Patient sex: F
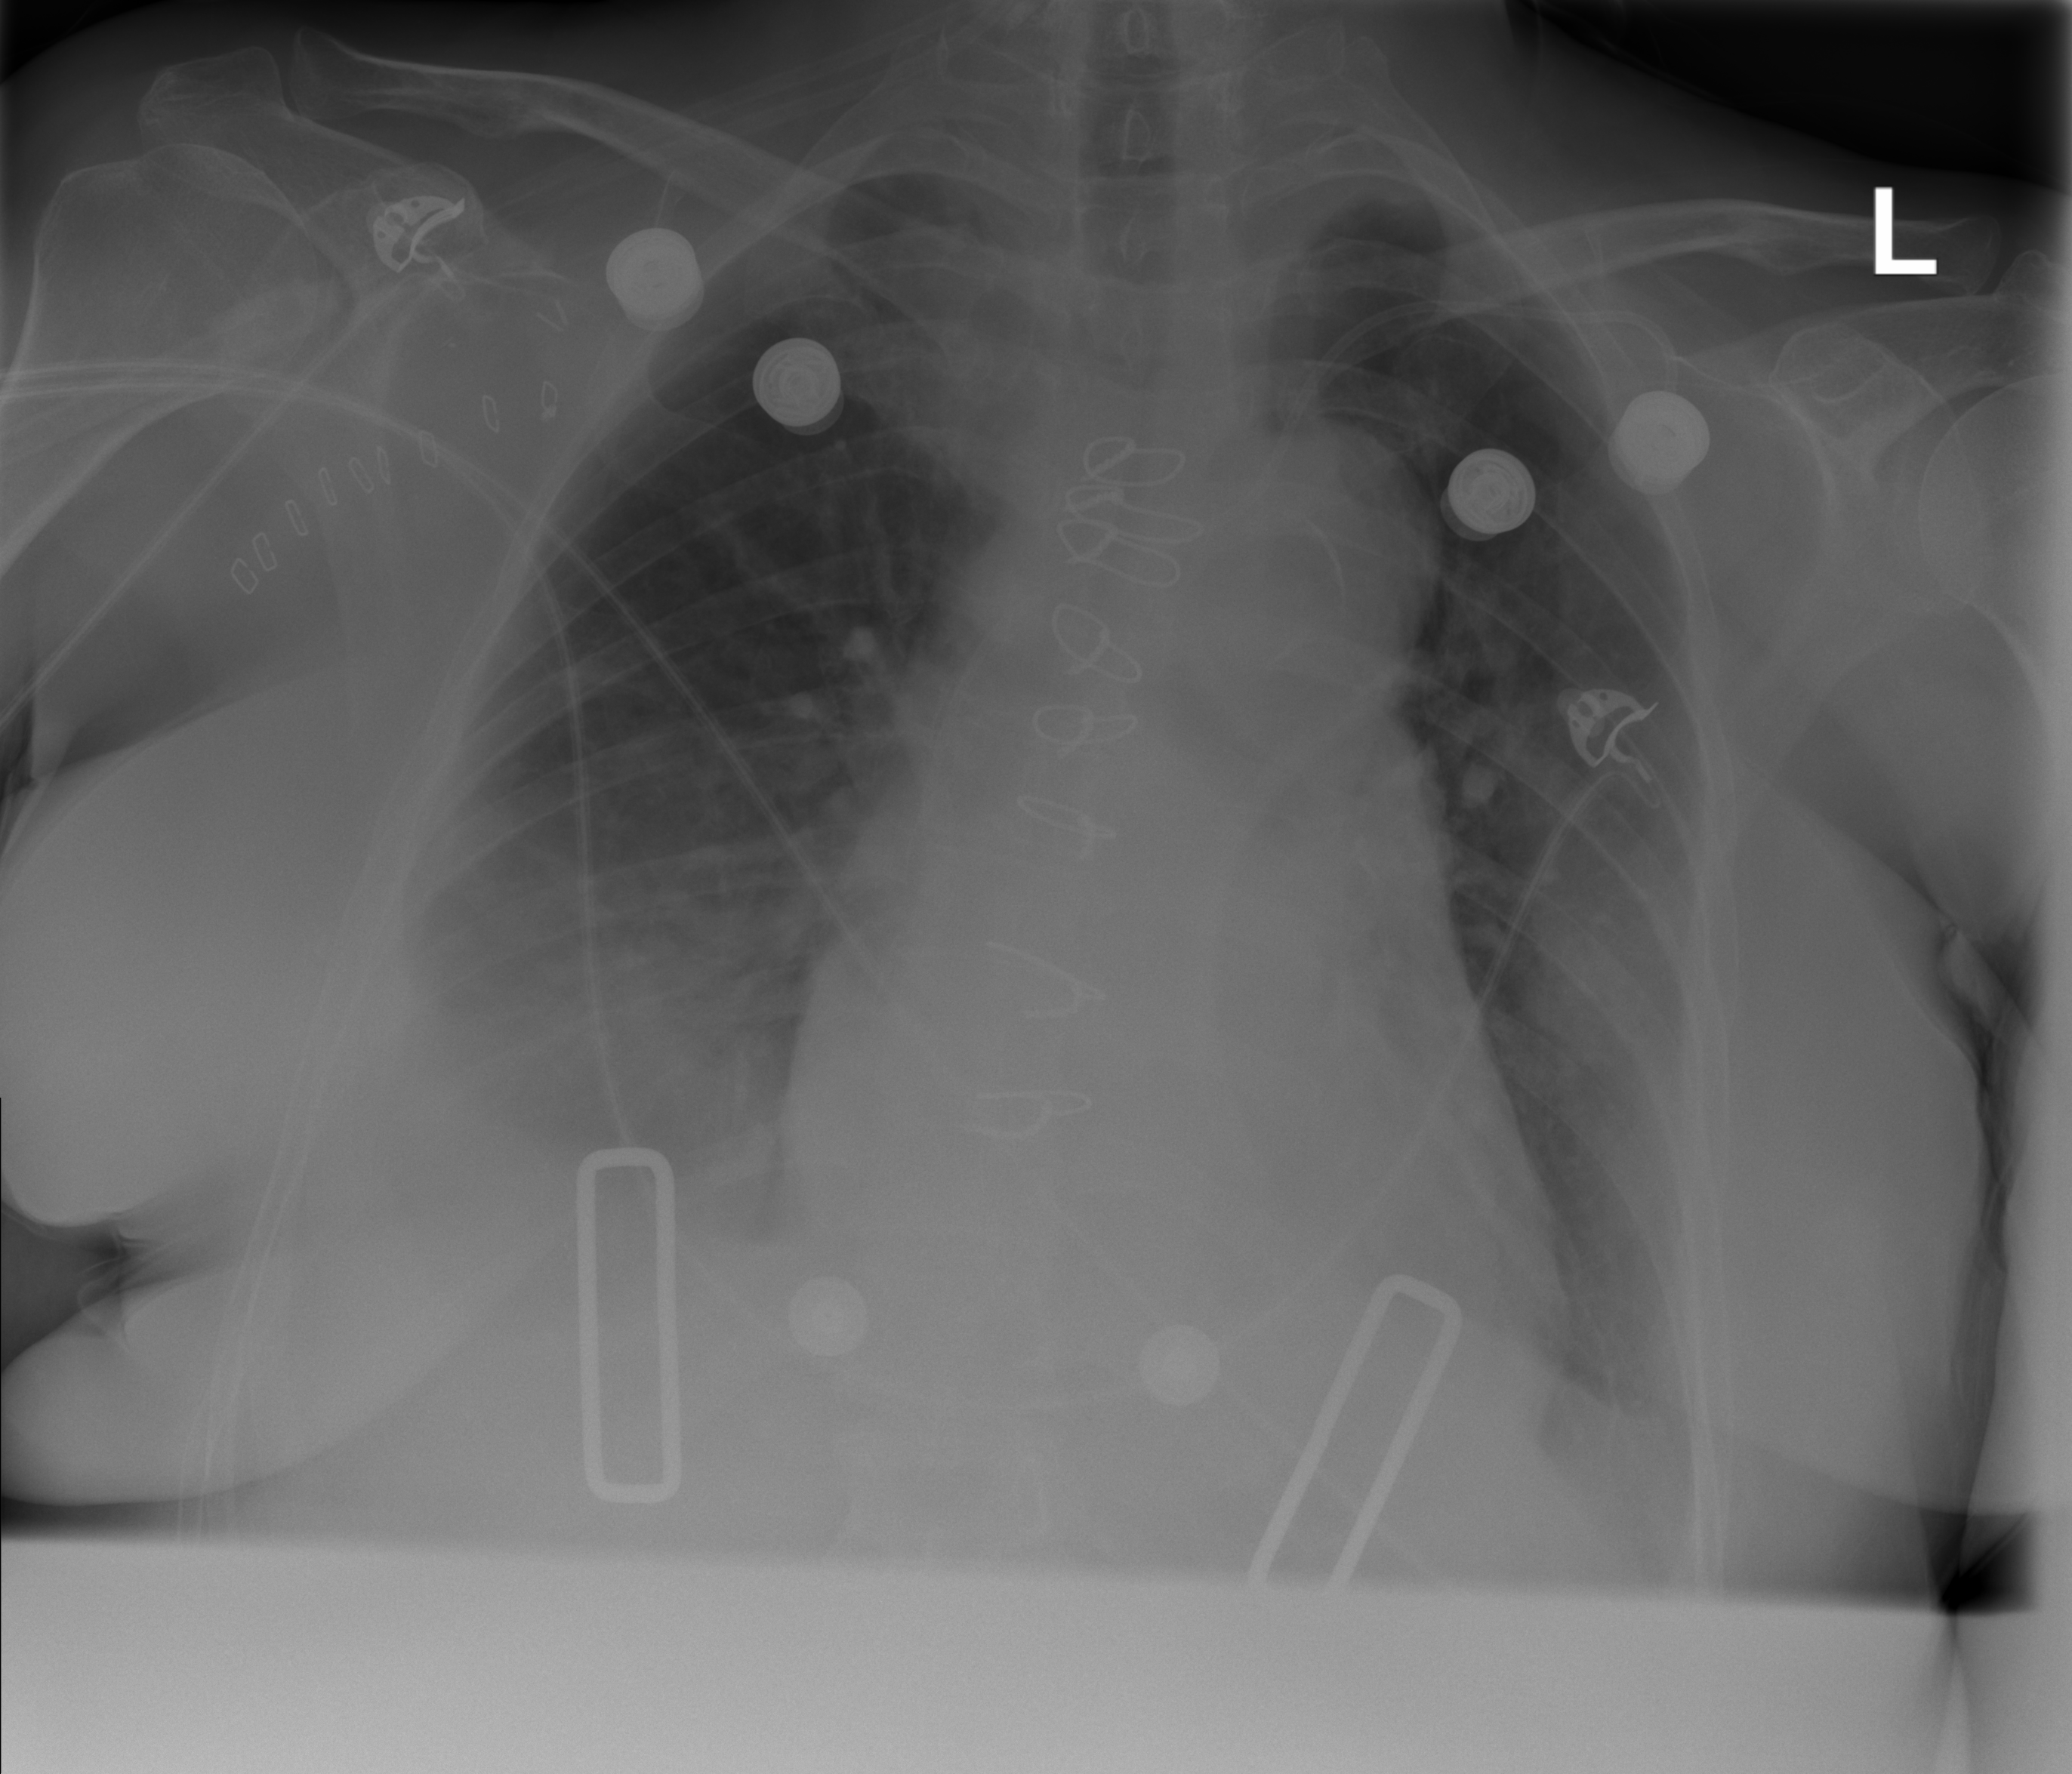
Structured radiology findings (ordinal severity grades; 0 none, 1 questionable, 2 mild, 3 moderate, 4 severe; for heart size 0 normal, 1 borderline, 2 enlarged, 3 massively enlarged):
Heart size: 2
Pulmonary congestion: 2
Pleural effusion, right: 3
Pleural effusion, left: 2
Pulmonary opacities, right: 0
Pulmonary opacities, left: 0
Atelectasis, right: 2
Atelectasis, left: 2